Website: apple
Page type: address-validator
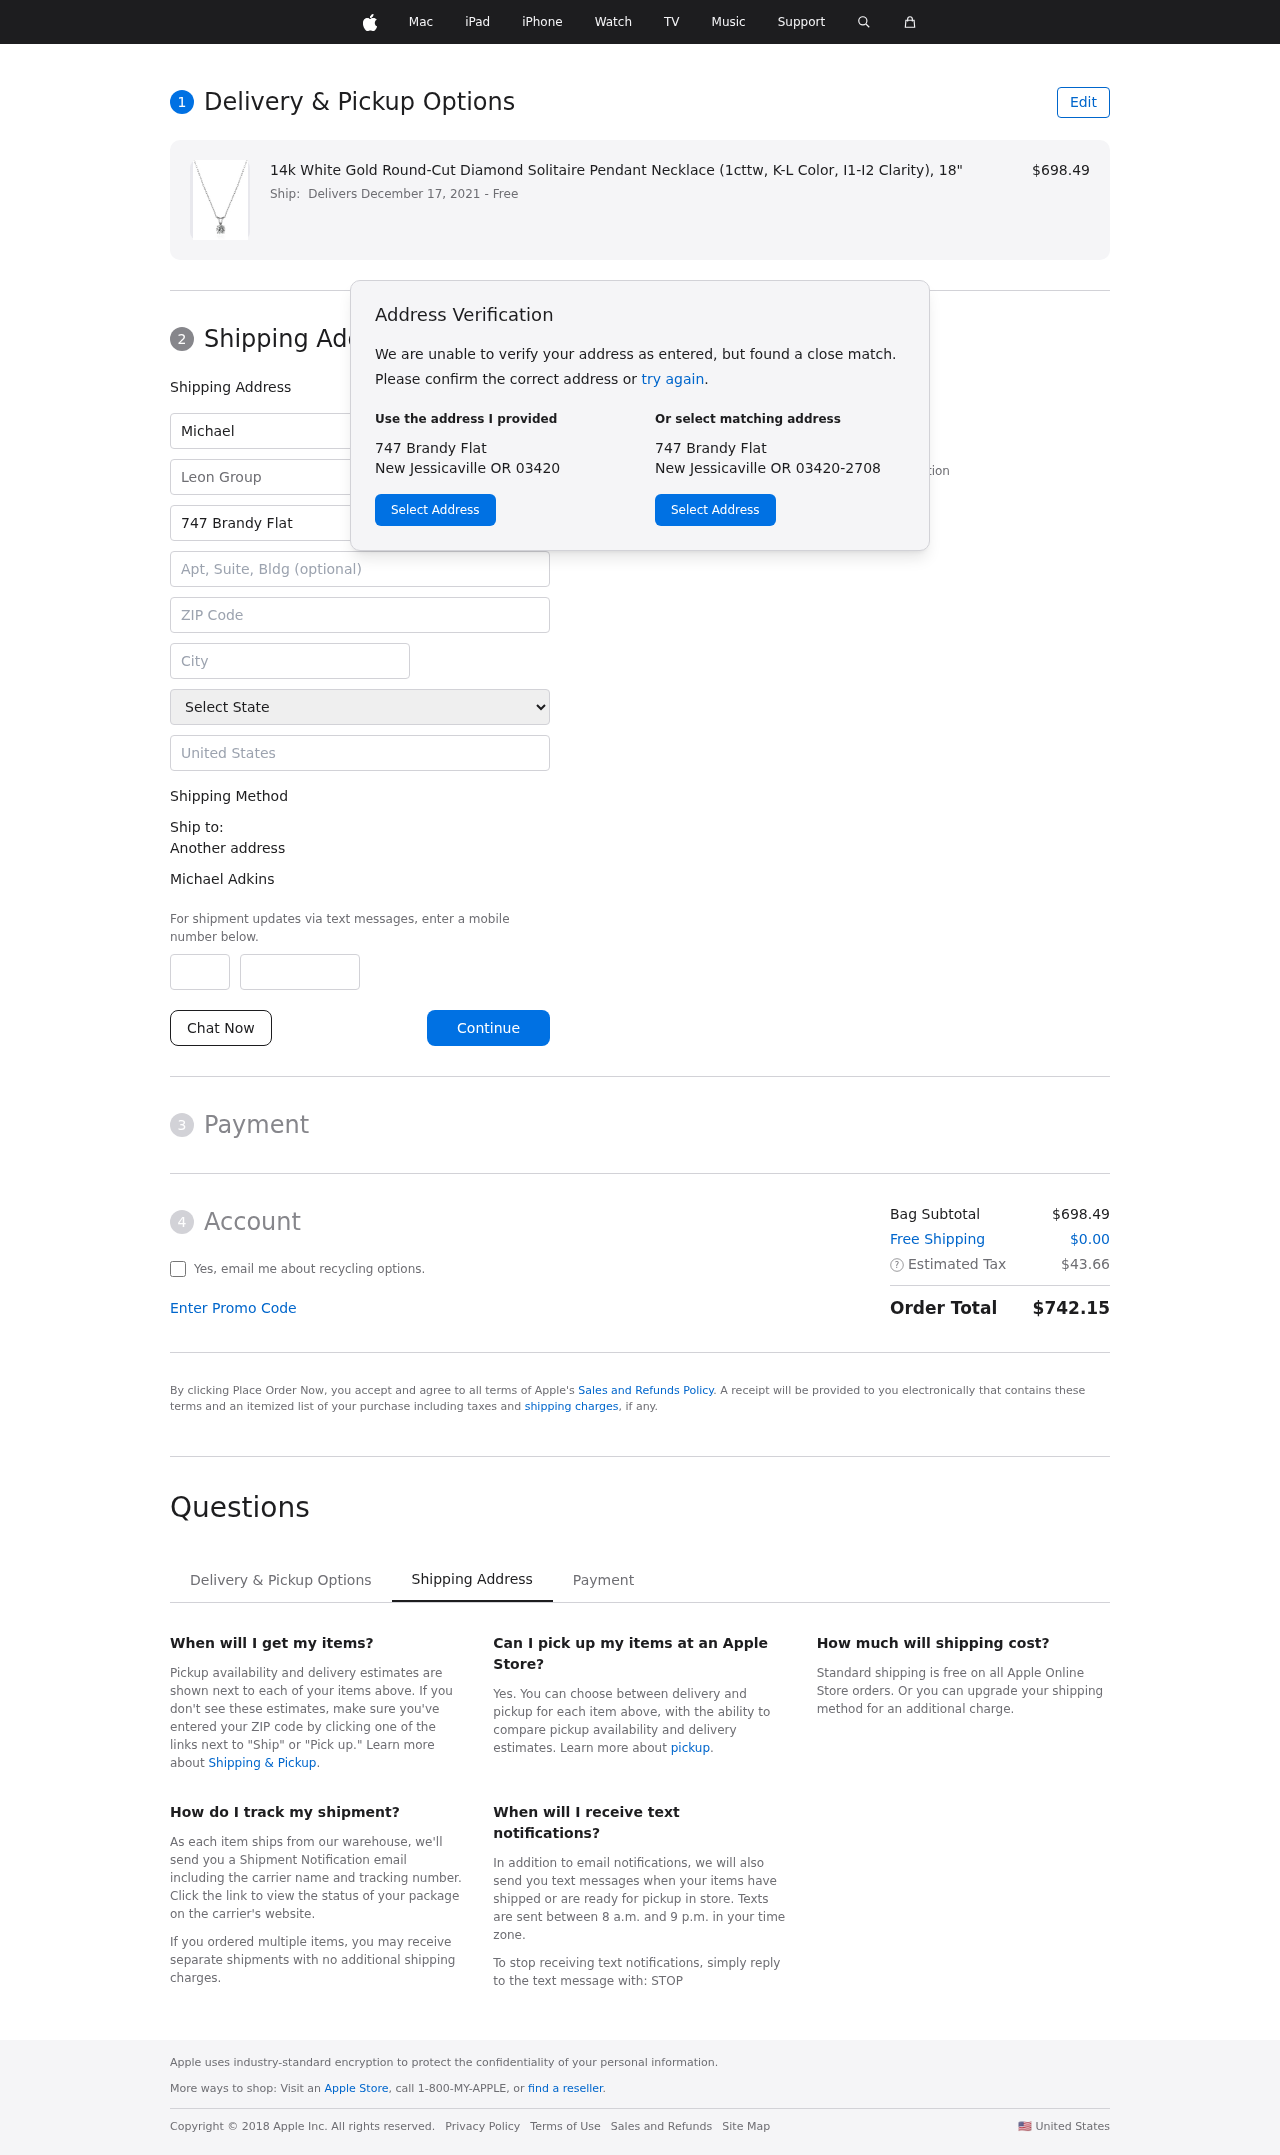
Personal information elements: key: PII_CITY
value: New Jessicaville
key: PII_COMPANY
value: Leon Group
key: PII_COUNTRY
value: United States
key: PII_FIRSTNAME
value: Michael
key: PII_FULLNAME
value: Michael Adkins
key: PII_LASTNAME
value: Adkins
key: PII_PHONE_AREA
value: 782
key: PII_PHONE_SUFFIX
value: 3427
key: PII_POSTCODE
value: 03420
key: PII_STATE
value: Oregon
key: PII_STREET
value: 747 Brandy Flat
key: PII_CITY_STATE_ZIP
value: New Jessicaville OR 03420
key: PII_STATE_ABBR
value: OR
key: PII_POSTCODE_FULL
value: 03420
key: PII_POSTCODE_NUMERIC
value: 3420
Product elements: key: PRODUCT1_NAME
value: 14k White Gold Round-Cut Diamond Solitaire Pendant Necklace (1cttw, K-L Color, I1-I2 Clarity), 18"
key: PRODUCT1_PRICE
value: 698.49
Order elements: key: ORDER_DELIVERY_DATE
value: Delivers December 17, 2021
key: ORDER_SUBTOTAL
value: $698.49
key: ORDER_SHIPPING_COST
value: $0.00
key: ORDER_TAX
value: $43.66
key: ORDER_TOTAL
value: $742.15